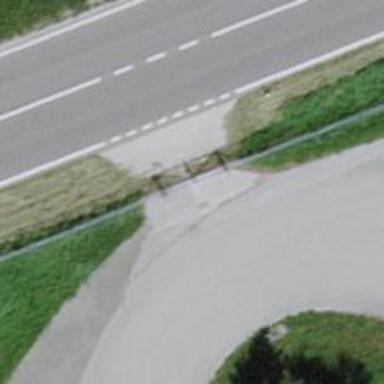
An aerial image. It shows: Gate.